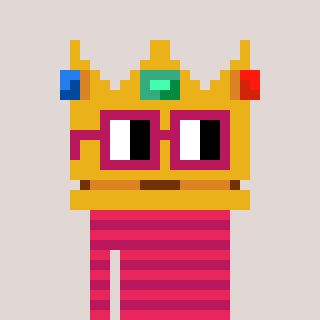
a pixel art character with square dark red glasses, a crown-shaped head and a darkpink-colored body on a warm background